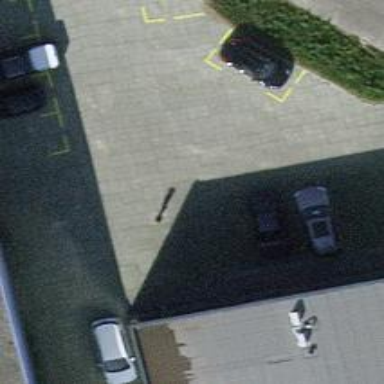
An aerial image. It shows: Parking aisle designated as service road.